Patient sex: M
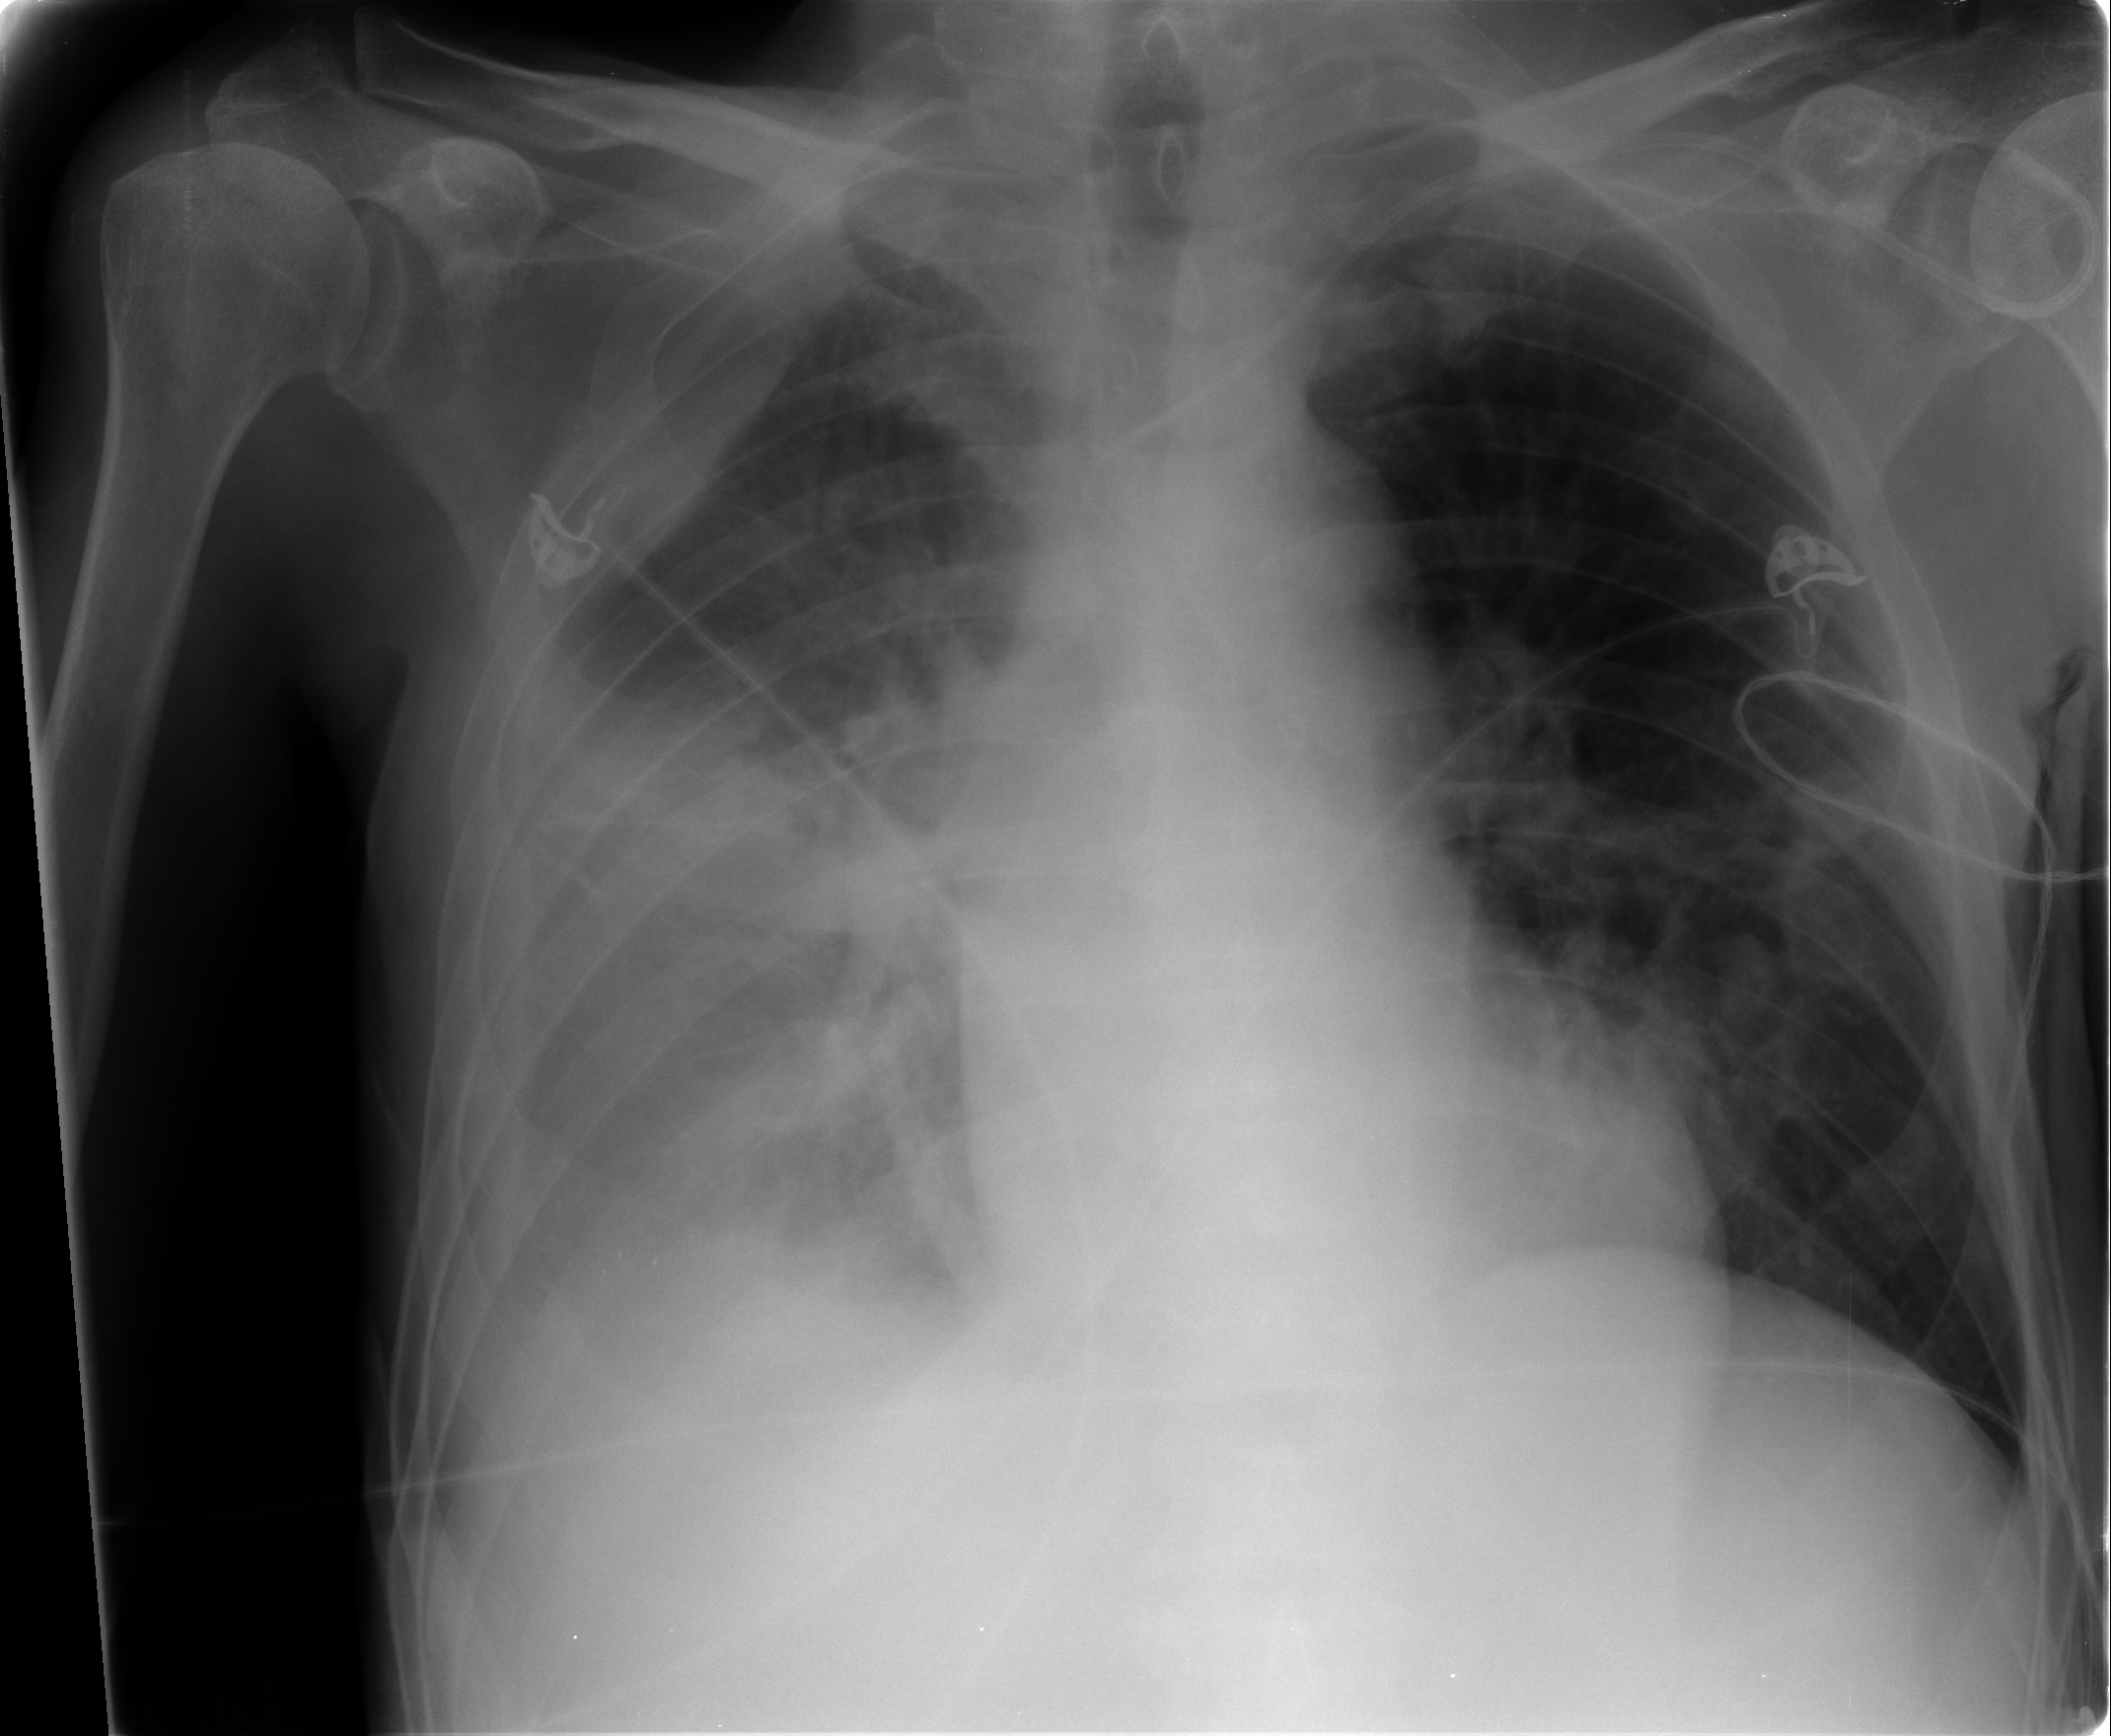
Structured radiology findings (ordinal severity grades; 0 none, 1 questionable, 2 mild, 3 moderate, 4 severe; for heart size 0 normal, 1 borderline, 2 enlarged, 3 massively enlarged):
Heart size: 0
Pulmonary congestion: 1
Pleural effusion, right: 2
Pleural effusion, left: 0
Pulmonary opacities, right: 1
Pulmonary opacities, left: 1
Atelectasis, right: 2
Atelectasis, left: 2